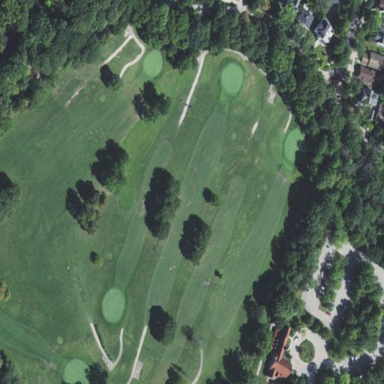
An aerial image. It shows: Well-maintained grassy area designated for golfing. It is mown fairway used for the sport of golf.